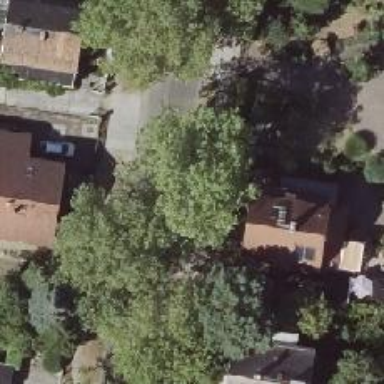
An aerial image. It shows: Beautiful avenue lined with deciduous broadleaved trees.